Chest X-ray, AP view. Patient: 16 years old, sex F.
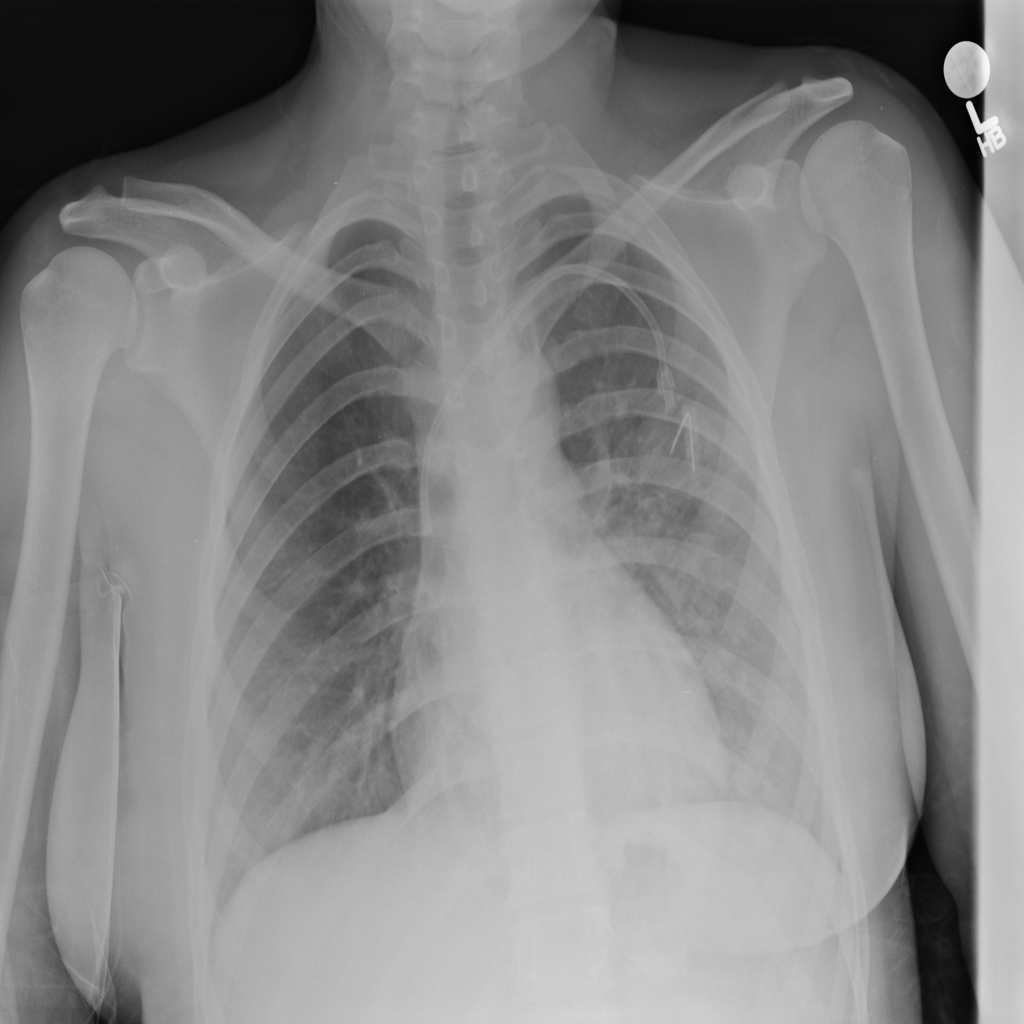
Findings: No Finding